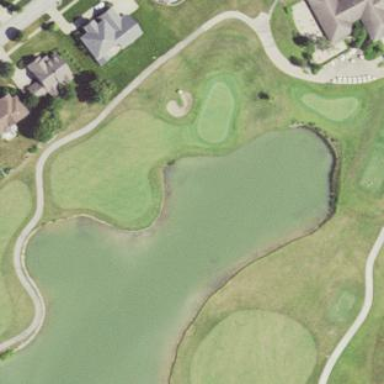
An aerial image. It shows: Grassy area designated as golf fairway.